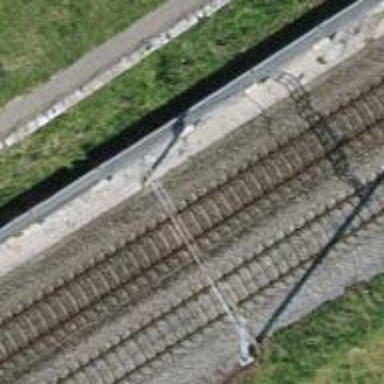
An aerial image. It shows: Catenary mast for power lines.